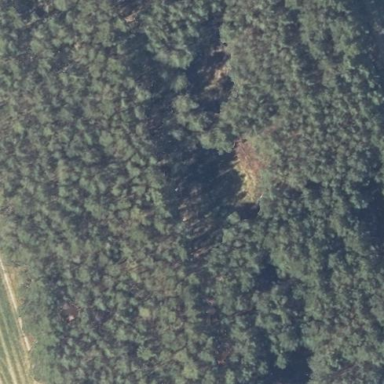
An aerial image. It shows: Forest area.